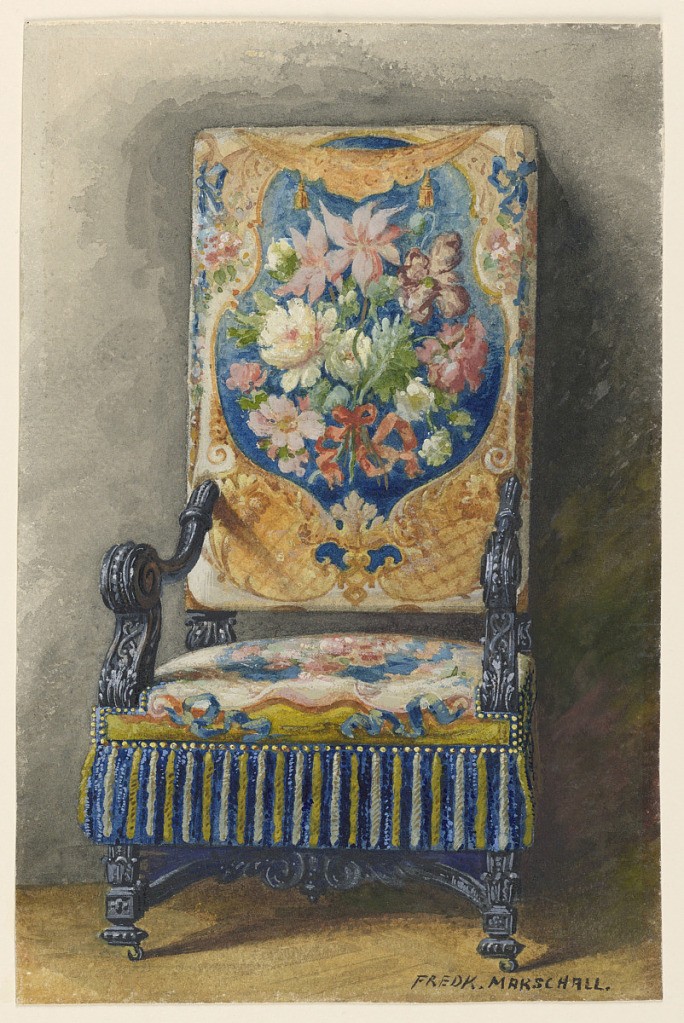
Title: Carved side-chair with needlepoint cover upholstery
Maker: Frederick Marschall
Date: ca. 1885
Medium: Brush and watercolor, tempera on heavy paper
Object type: Drawing
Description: Tall upholstered chair, with carved arms, legs, stretchers. Needlepoint upholstery design with large floral bouguet motif.